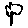
Label: tree